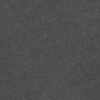
Atmospheric dust classification: dusty